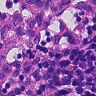
Metastatic tissue present: no